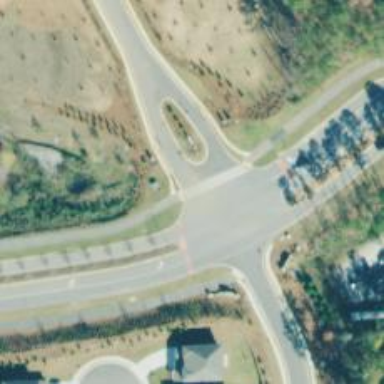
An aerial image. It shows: Marked road crossing.